Field crop: maize
Growth stage: 2
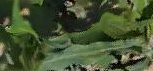
Species: maize